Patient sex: M
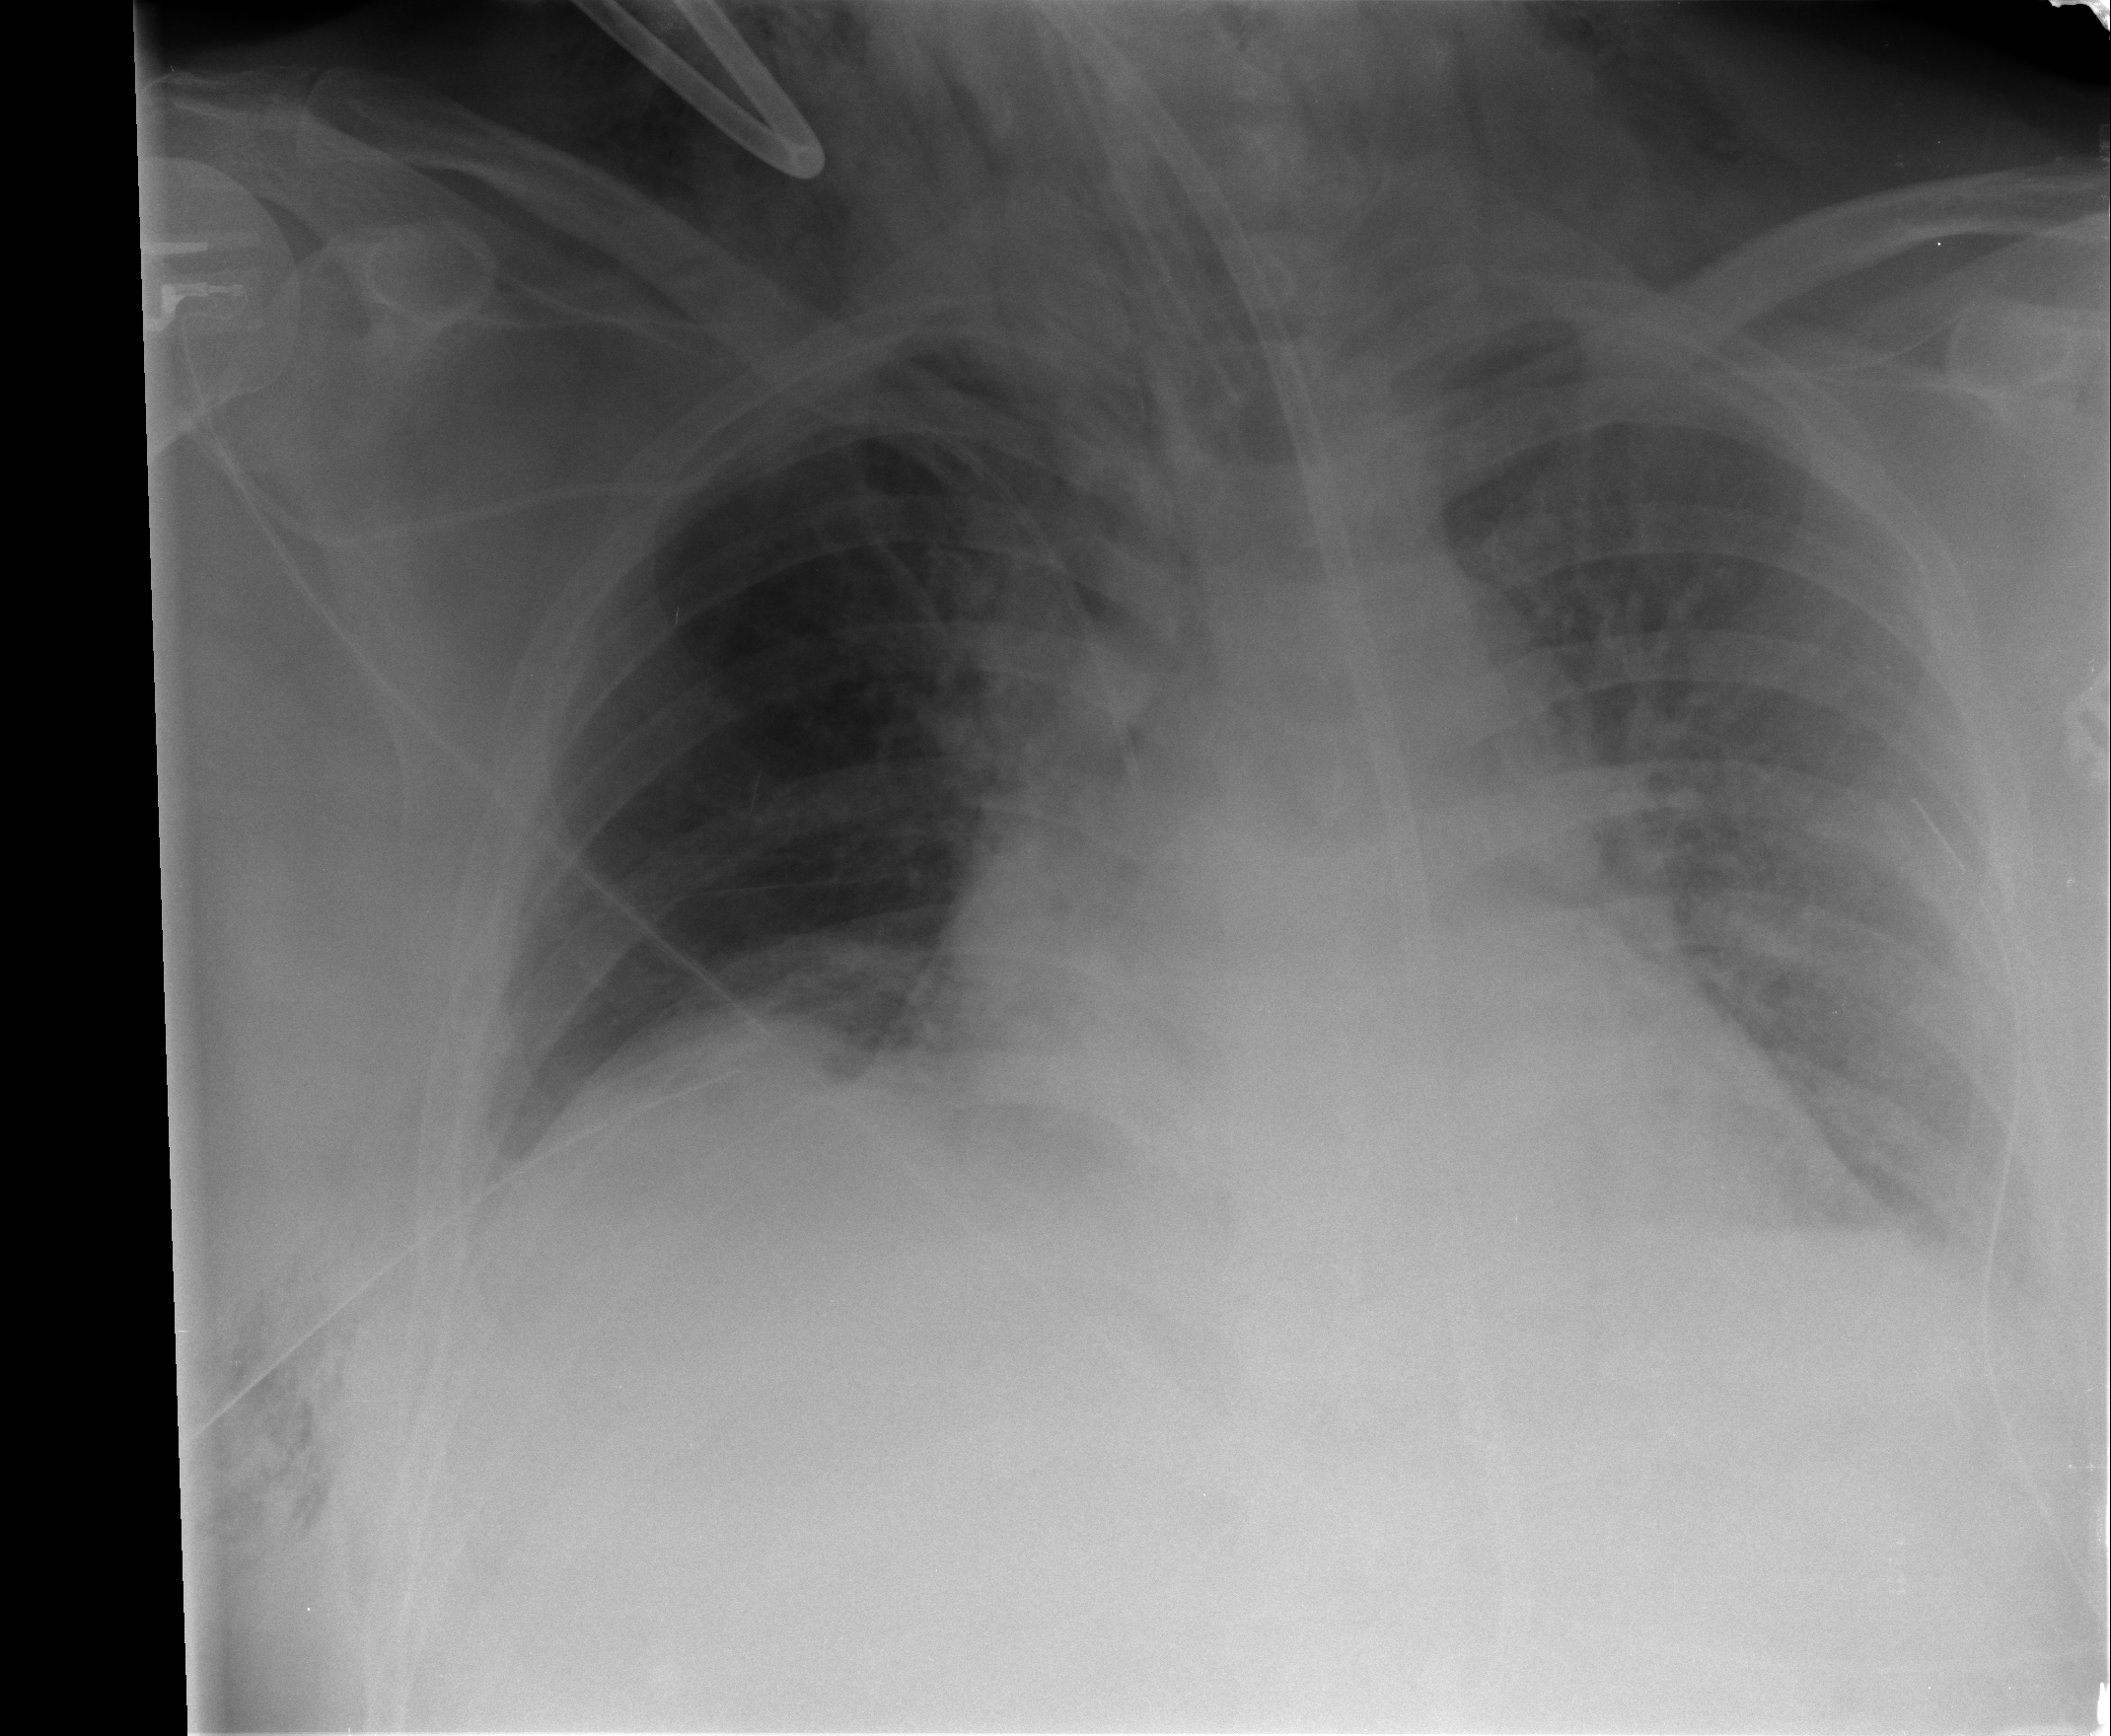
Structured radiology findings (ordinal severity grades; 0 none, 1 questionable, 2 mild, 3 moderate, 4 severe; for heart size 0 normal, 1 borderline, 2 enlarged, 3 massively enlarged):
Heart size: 0
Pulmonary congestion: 0
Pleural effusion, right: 1
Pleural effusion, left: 2
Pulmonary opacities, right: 0
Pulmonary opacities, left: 0
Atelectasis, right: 2
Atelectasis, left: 0